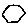
Label: hexagon